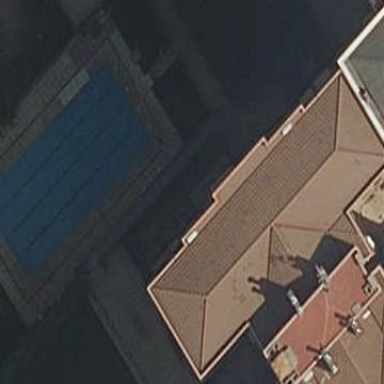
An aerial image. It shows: Swimming pool located in leisure land.